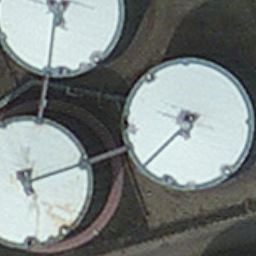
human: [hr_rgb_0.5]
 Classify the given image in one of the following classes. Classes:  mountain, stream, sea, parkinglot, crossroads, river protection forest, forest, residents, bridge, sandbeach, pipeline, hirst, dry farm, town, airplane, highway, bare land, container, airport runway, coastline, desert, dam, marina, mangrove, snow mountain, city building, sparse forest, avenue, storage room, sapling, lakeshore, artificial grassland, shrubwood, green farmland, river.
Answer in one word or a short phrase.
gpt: storage room